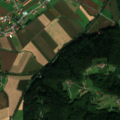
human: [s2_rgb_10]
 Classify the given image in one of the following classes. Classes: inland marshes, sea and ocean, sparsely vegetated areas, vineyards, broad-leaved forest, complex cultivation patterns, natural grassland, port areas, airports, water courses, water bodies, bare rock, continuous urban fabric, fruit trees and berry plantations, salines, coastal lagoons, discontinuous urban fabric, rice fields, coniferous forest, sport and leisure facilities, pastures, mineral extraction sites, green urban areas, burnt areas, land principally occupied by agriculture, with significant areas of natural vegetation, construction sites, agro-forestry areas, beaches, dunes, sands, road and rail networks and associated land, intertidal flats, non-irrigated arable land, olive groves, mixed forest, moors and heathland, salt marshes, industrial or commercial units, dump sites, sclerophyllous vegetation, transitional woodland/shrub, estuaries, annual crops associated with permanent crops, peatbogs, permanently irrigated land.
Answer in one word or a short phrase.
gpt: discontinuous urban fabric, non-irrigated arable land, vineyards, pastures, complex cultivation patterns, broad-leaved forest